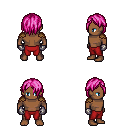
a pixel art fantasy rpg character, male body template, human, dark skin, leather shoulder armor, red pants, pink bangs hairstyle, metal gloves, four views (front, back, left, right), 2x2 character sprite sheet, small pixel art, hard edges, no anti-aliasing